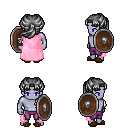
a pixel art fantasy rpg character, male body template, dark elf, purple skin, pink cape, magenta pants, gray princess hairstyle, brown slippers, shield, four views (front, back, left, right), 2x2 character sprite sheet, small pixel art, hard edges, no anti-aliasing